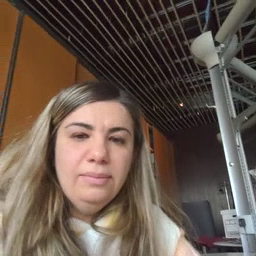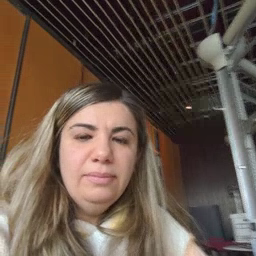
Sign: like